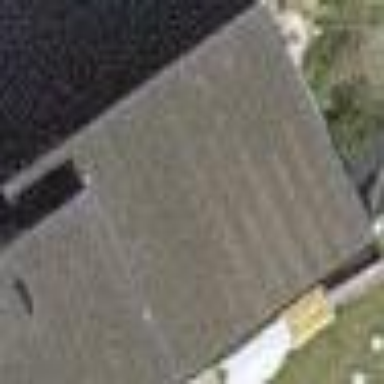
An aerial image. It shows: Carport building.